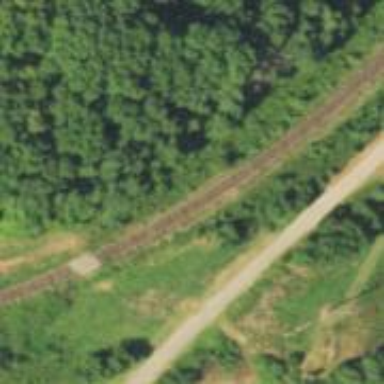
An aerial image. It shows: Railway spur service.